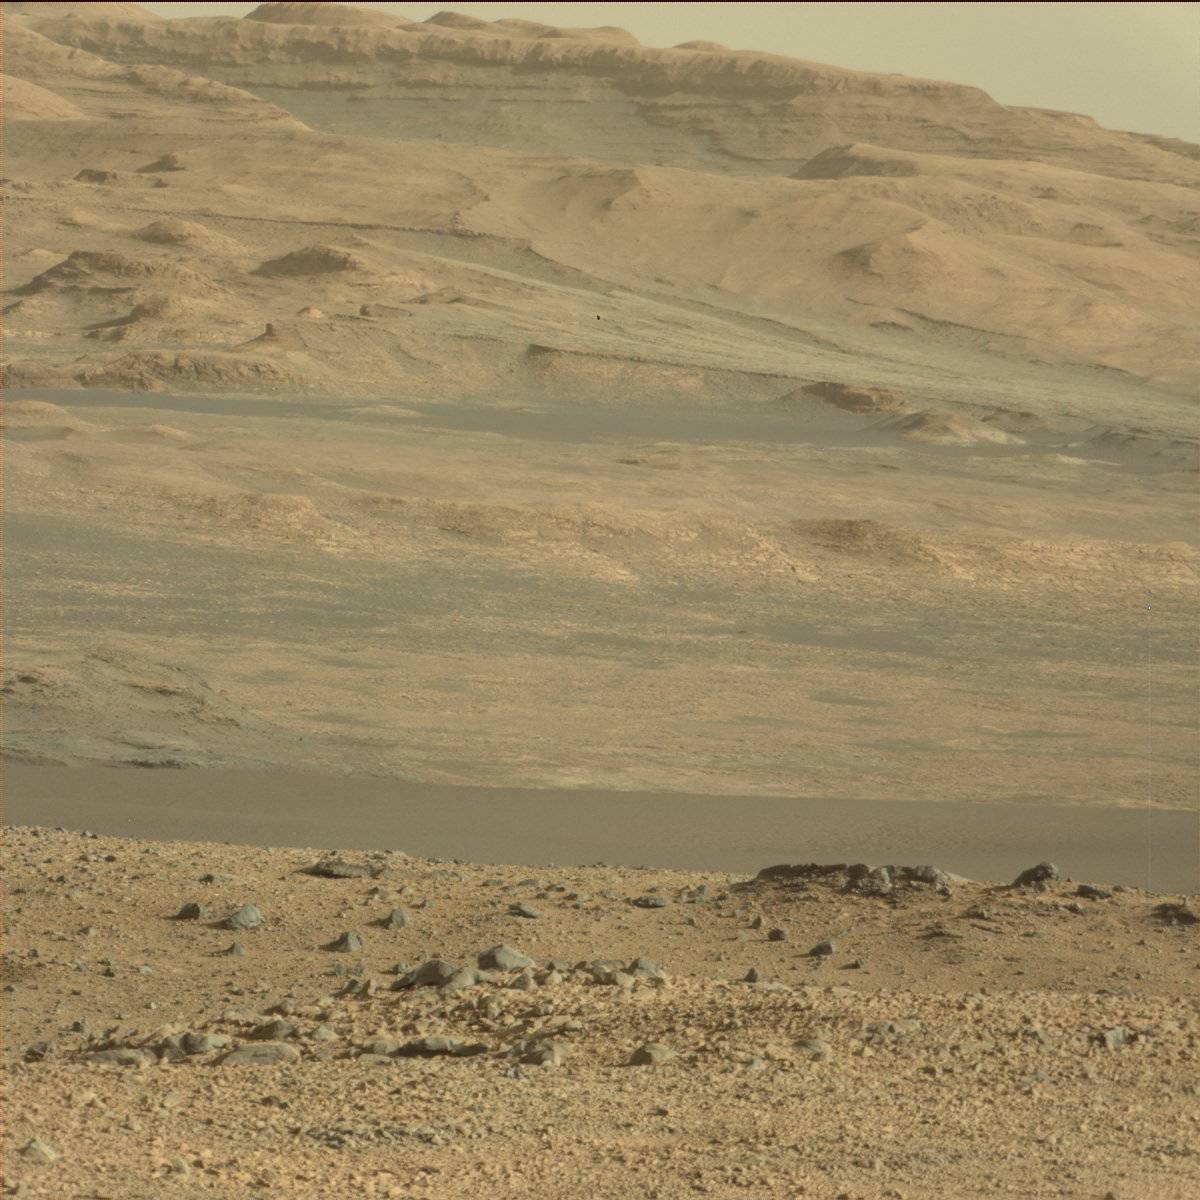
Terrain classes present: Bedrock, Ridge, Sand / Soil, Sky